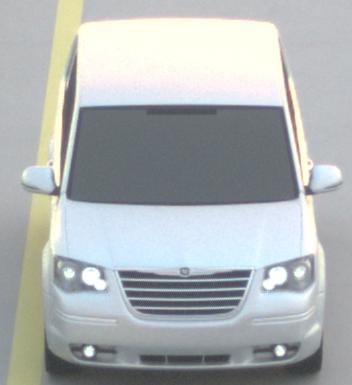
Make: Chrysler
Model: Grand Voyager 3.8
Detailed model: Grand Voyager
Model produced from: 2008/03
Model produced until: 2010/12
Doors: 5
Color: white
Road condition: dry road
Daytime: sunrise or sunset
Contrast: medium contrast